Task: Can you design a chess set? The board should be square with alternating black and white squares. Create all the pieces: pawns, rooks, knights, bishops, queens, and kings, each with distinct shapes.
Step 2361:
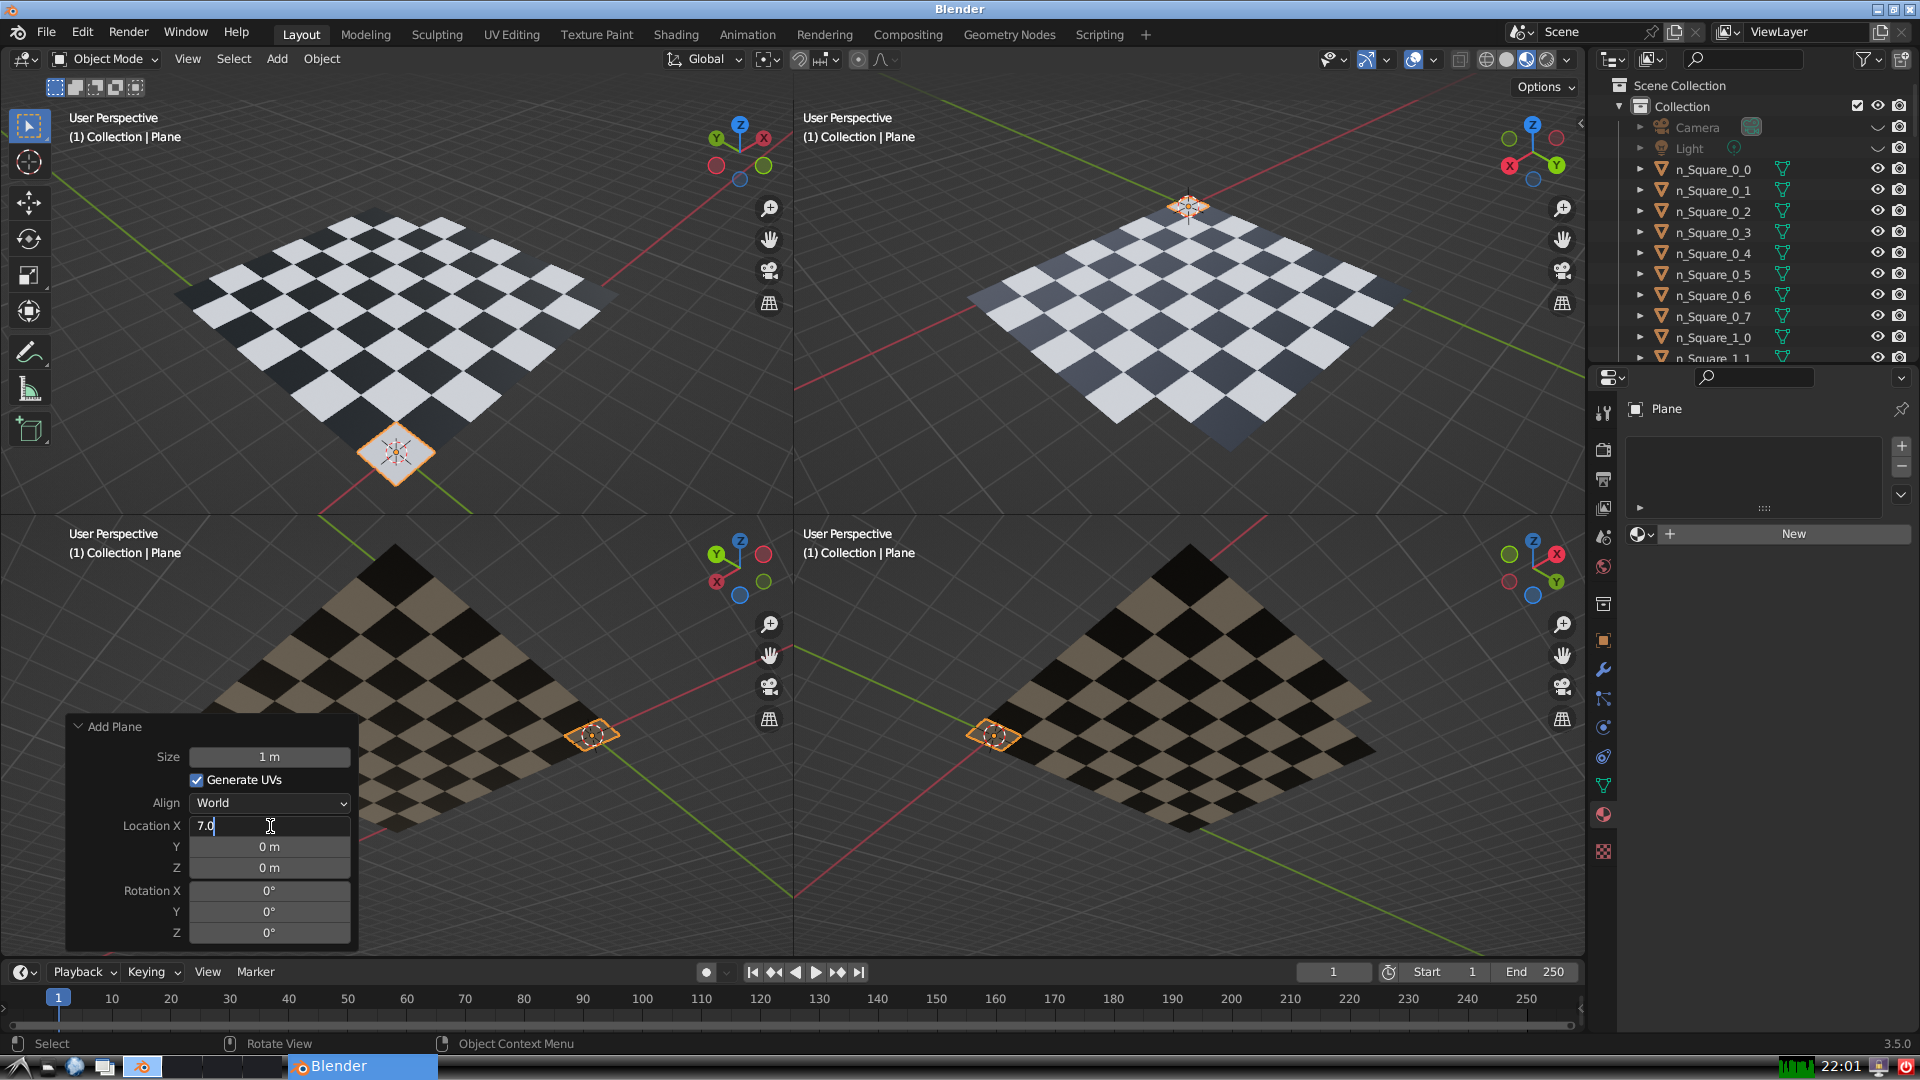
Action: {"key_press": ['Return']}